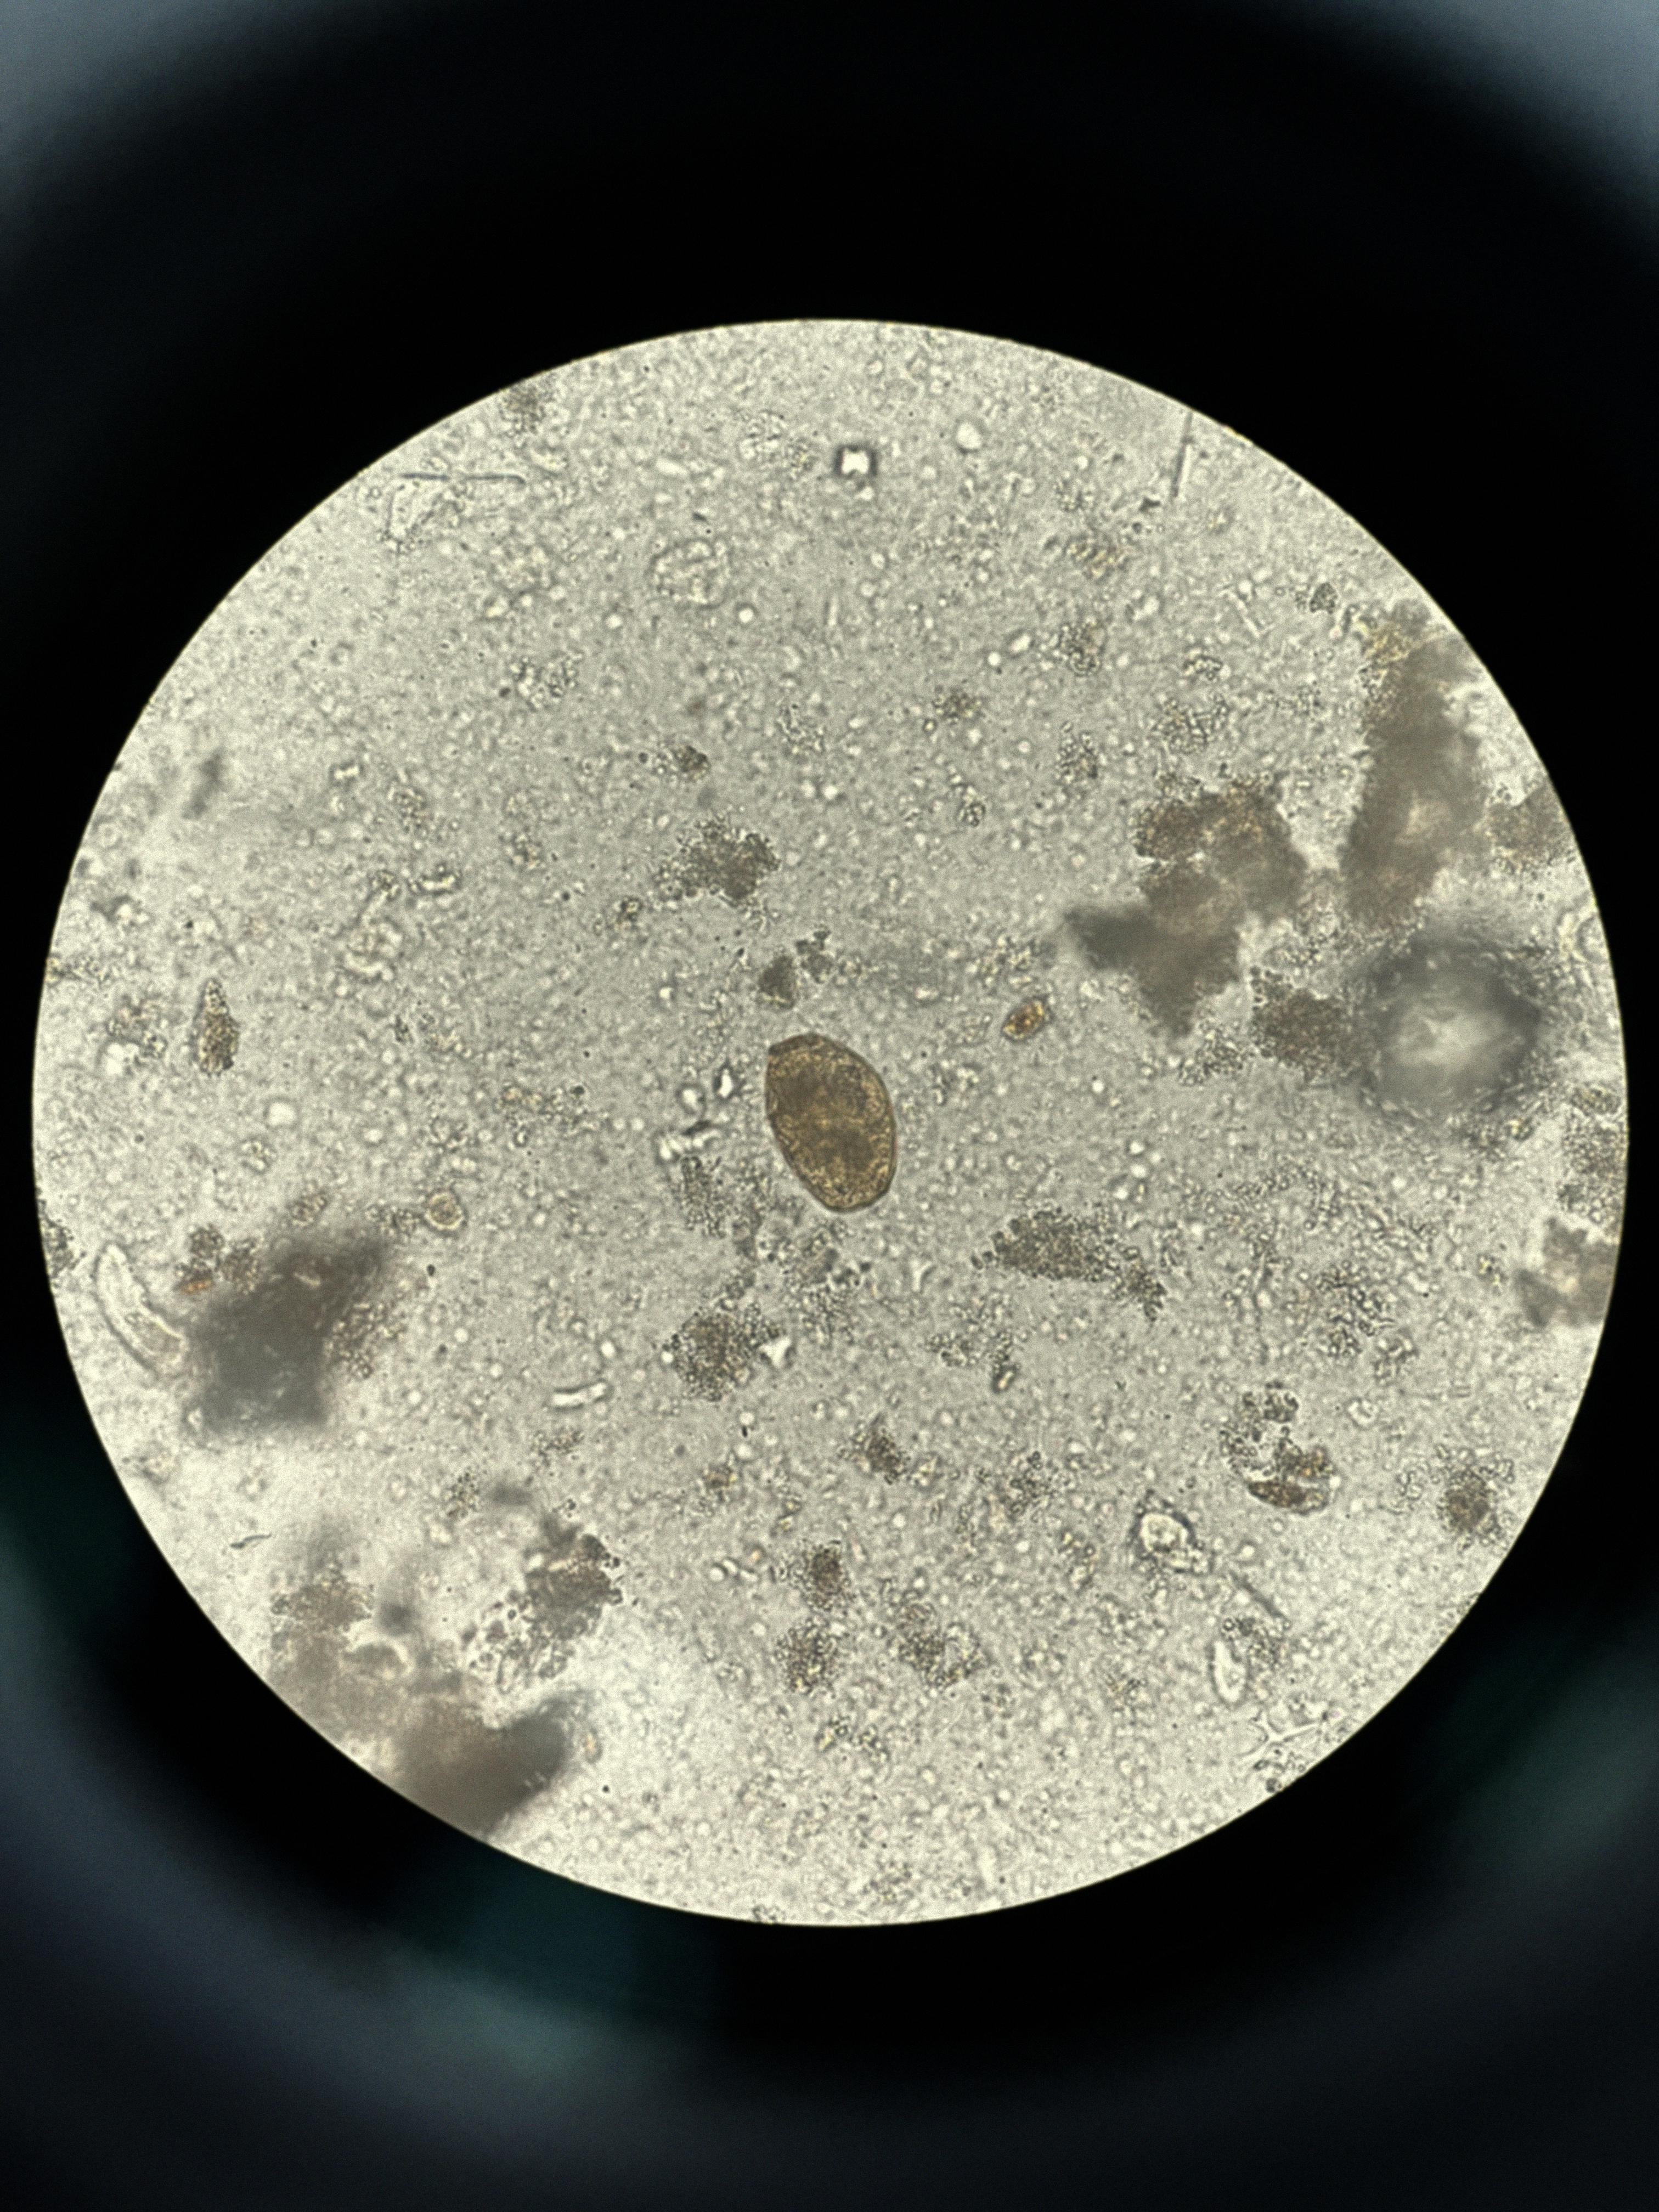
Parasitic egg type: Paragonimus spp